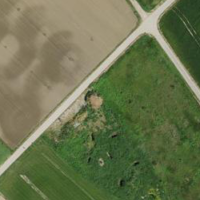
EUNIS habitat code: 52
Species observed at this site:
Geum urbanum
Datura stramonium